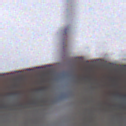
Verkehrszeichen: Taxenstand
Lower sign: ZeitangabenMitBeschraenkungAufWochentage7
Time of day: Midday
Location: Outdoor (Urban)
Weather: Overcast
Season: NotSpecified
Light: Natural